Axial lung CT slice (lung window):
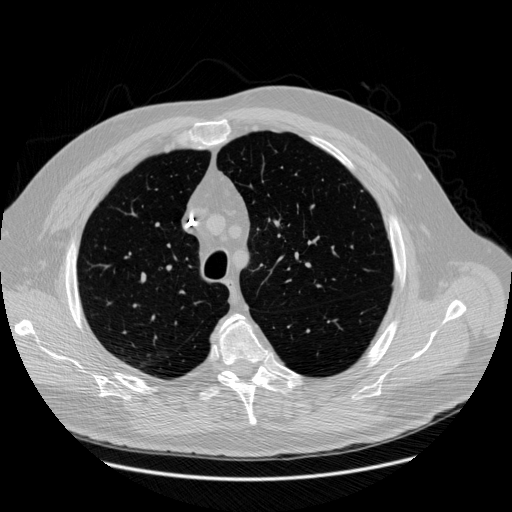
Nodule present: no